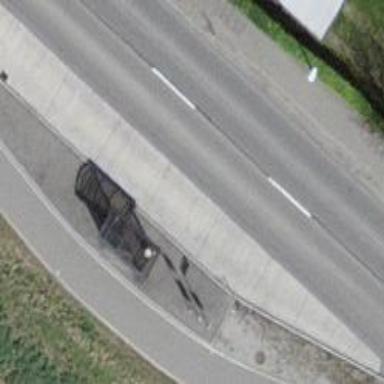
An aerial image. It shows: Bus stop with designated public transport stop position.